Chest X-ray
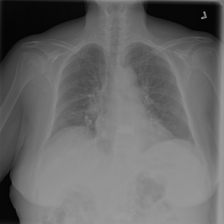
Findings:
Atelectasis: negative
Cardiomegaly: positive
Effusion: negative
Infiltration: negative
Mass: negative
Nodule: negative
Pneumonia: negative
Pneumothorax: negative
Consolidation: negative
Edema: negative
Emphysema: negative
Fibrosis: negative
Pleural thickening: negative
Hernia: negative